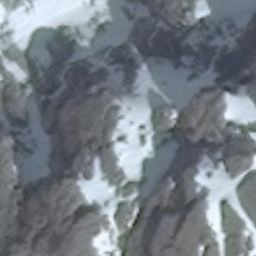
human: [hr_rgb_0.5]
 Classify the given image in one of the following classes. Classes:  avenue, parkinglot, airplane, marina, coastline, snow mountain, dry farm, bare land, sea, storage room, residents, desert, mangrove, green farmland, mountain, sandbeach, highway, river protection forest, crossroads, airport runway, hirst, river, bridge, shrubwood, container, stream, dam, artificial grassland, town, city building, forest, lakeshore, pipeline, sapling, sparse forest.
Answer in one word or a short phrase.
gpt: snow mountain